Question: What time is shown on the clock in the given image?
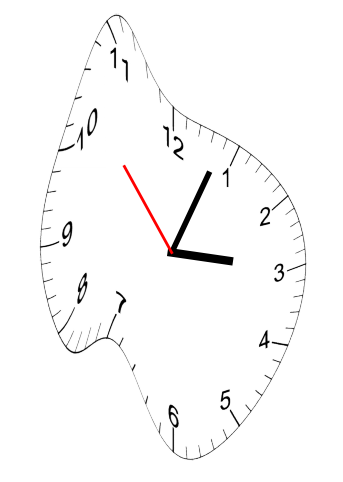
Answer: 03:03:53